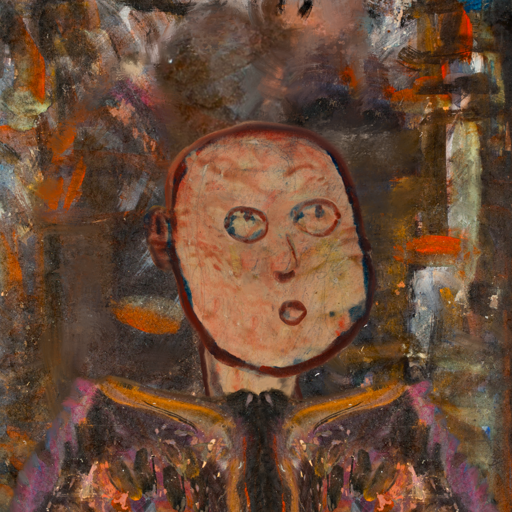
Background: GypsyQueen, Head And Neck Side: Orphan, Face Side: Orphan, Bust: Gypsy_Queen, Hair Side: Blank, Head Accessory: Blank, Second Necklace: Blank, Necklace: Blank, Baby: Blank